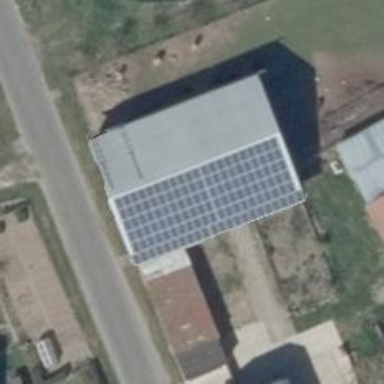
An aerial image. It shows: Solar photovoltaic panel generator producing electricity in small installation.